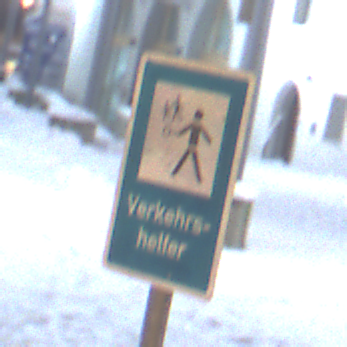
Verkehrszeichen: Verkehrshelfer
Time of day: Night
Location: Outdoor (Urban)
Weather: Overcast
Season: Winter
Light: Artificial